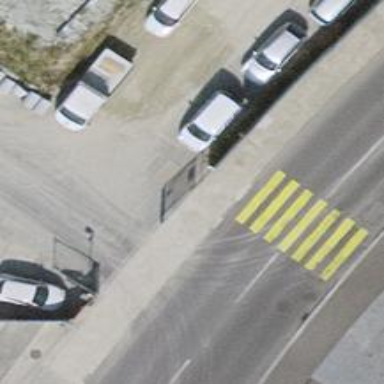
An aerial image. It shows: Kerb barrier.